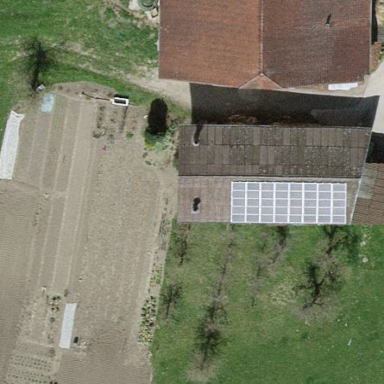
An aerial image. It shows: Farm building.